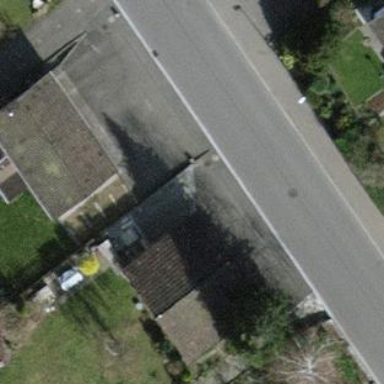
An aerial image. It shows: Garage.